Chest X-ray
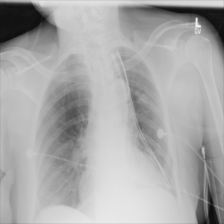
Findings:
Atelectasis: positive
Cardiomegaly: negative
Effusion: negative
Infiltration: negative
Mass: positive
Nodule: negative
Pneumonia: positive
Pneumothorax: negative
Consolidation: negative
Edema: negative
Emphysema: negative
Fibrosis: negative
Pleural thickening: negative
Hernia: negative